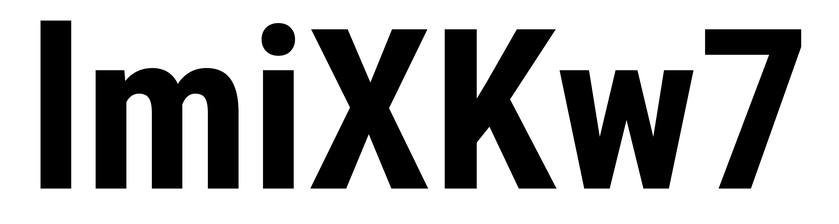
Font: Roboto_Condensed_Bold